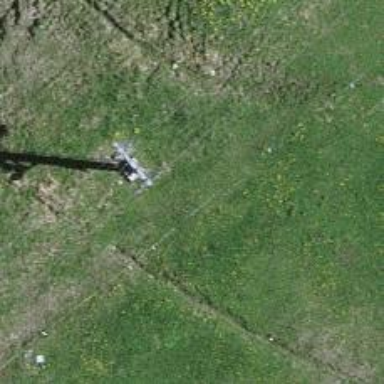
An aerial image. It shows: Pylon used for aerialway.